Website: bh-photo
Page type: delivery-shipping
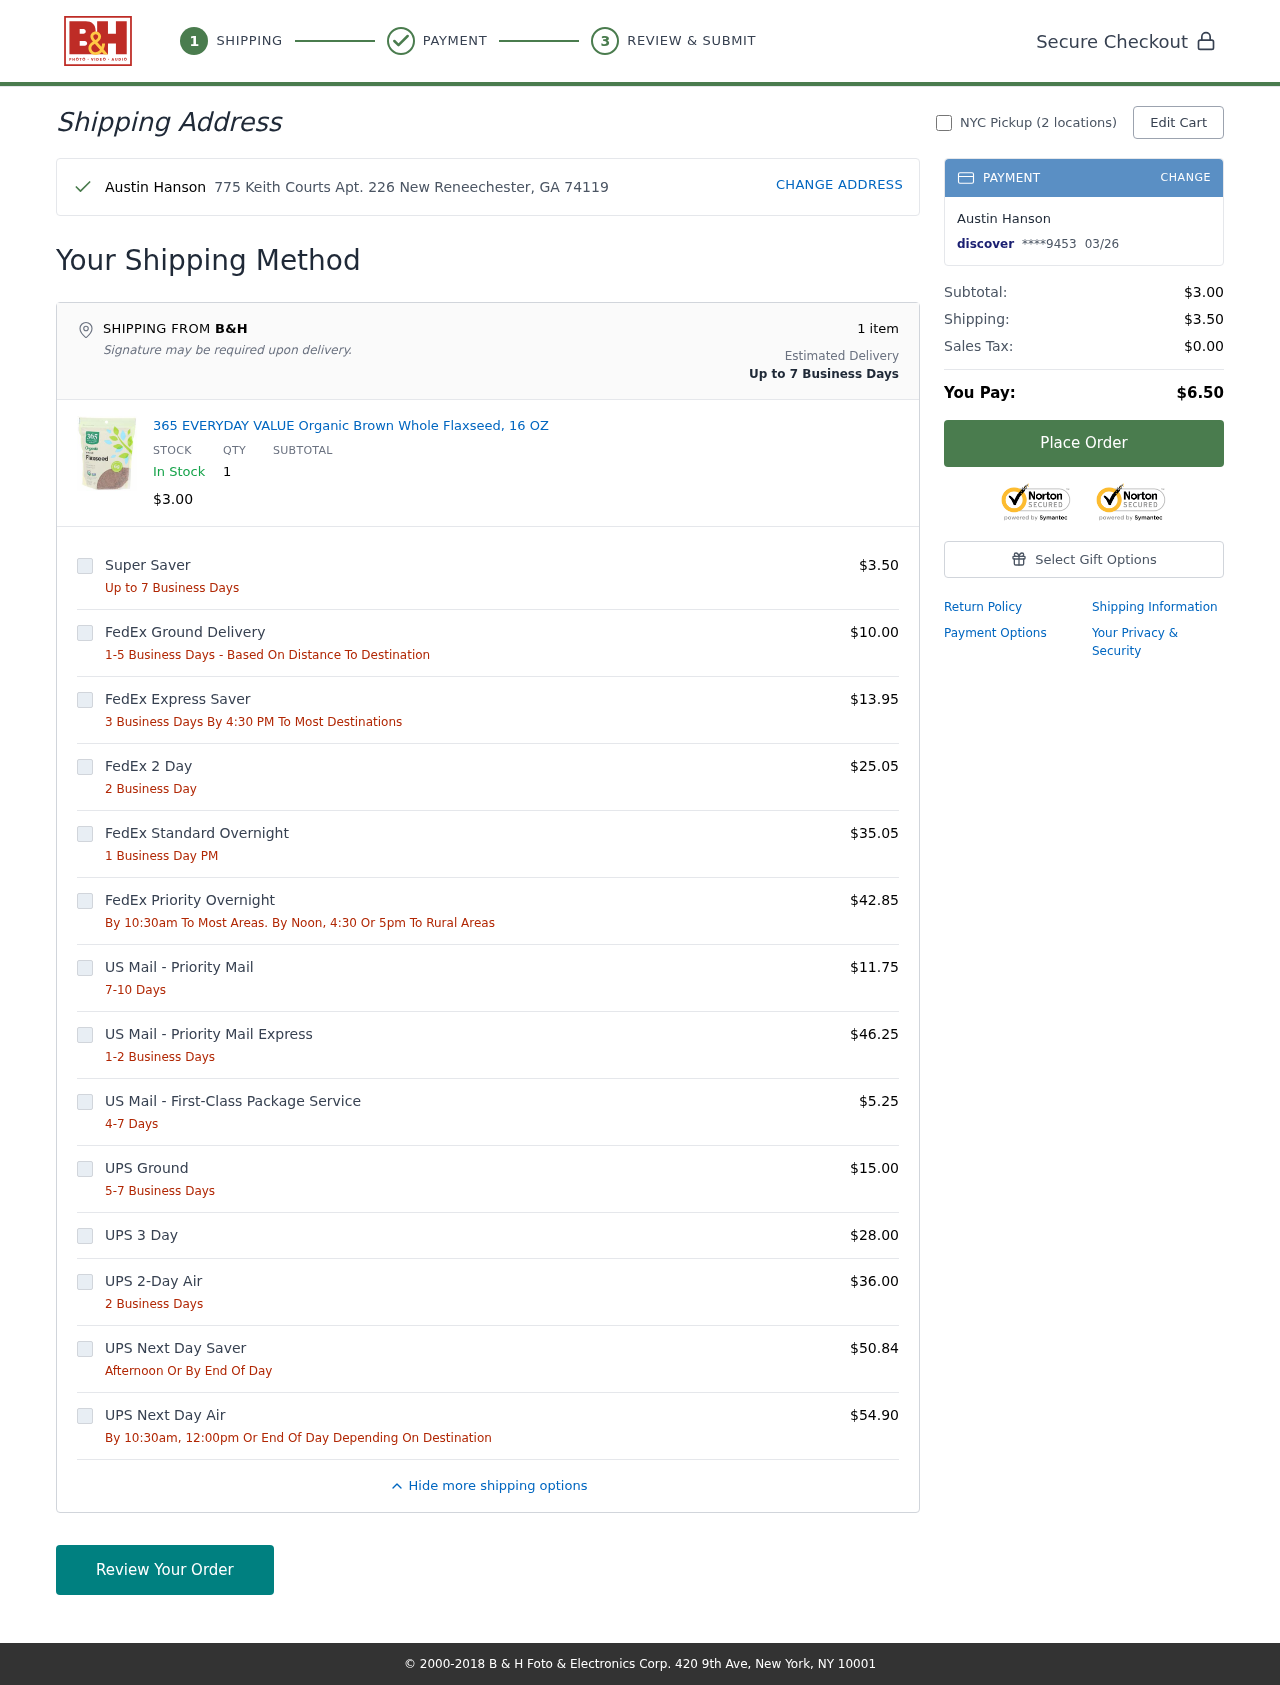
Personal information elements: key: PII_CARD_EXPIRY
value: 03/26
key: PII_CARD_LAST4
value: ****9453
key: PII_CARD_TYPE
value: discover
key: PII_CITY_STATE_ZIP
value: New Reneechester, GA 74119
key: PII_FULLNAME
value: Austin Hanson
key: PII_STREET
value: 775 Keith Courts Apt. 226
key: PII_FIRSTNAME
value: Austin
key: PII_LASTNAME
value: Hanson
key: PII_FULLNAME2
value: Austin Hanson
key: PII_FULLNAME3
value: Austin Hanson
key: PII_FIRSTNAME2
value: Austin
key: PII_FIRSTNAME3
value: Austin
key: PII_LASTNAME2
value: Hanson
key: PII_LASTNAME3
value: Hanson
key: PII_FIRSTNAME_DERIVED
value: Austin
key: PII_LASTNAME_DERIVED
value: Hanson
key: PII_FULLNAME_DERIVED
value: Austin Hanson
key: PII_NAME_FULL_DERIVED
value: Austin Hanson
Product elements: key: PRODUCT1_NAME
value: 365 EVERYDAY VALUE Organic Brown Whole Flaxseed, 16 OZ
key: PRODUCT1_PRICE
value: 3
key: PRODUCT1_QUANTITY
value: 1
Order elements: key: ORDER_NUM_ITEMS
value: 1
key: ORDER_SUBTOTAL
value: $3.00
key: ORDER_SHIPPING_COST
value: $3.50
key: ORDER_TAX
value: $0.00
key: ORDER_TOTAL
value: $6.50